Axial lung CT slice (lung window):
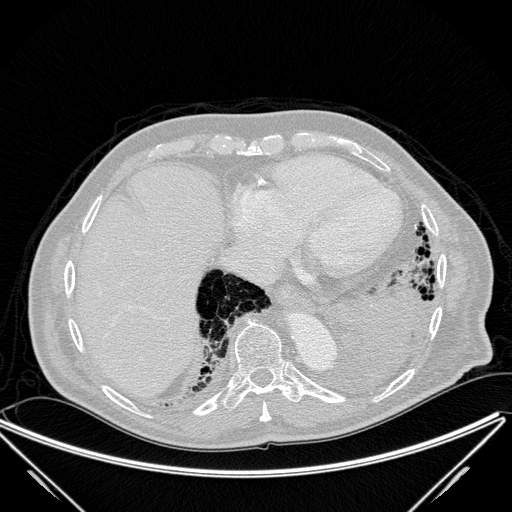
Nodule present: no